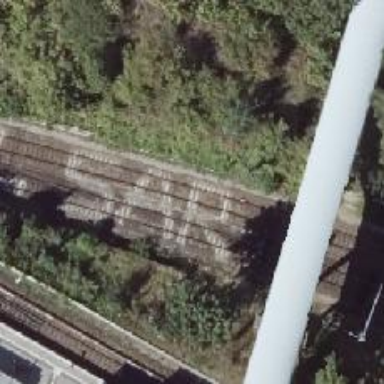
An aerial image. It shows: Railway signal.